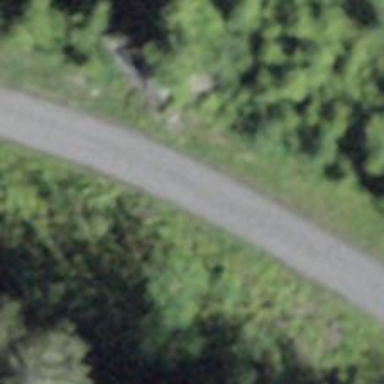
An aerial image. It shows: Unclassified road.